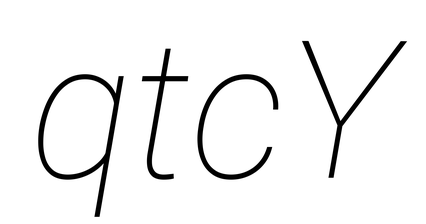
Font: Roboto-Italic_Thin_Italic